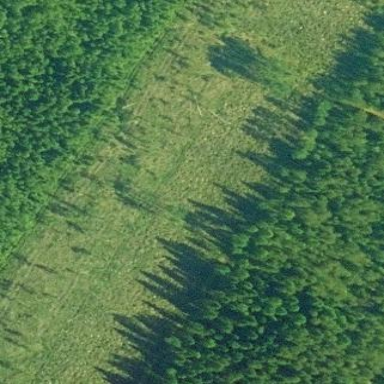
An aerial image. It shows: Clearcut area created by human activity.